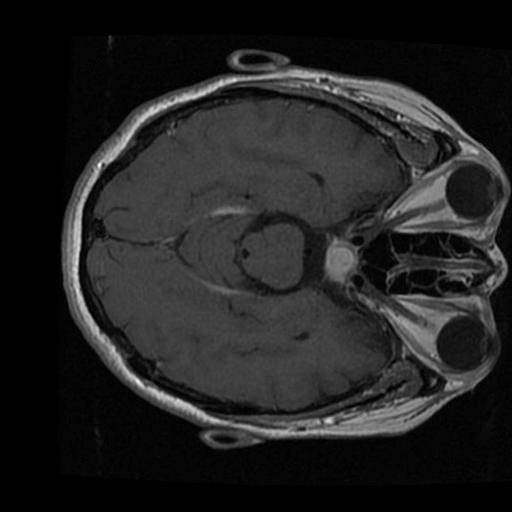
Label: brain_tumor